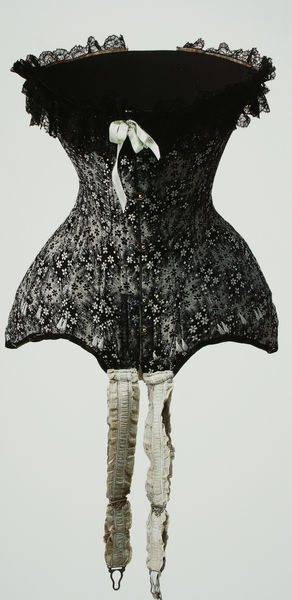
Titel: Korsett
Standort: Kyoto (Japan)
Institution: Kyoto Costume Institute
Schlagwörter: schatten, weiß, ausschnitt, blume, blumen, brust, grau, licht, schwarz, mode, muster, schleife, kleidung, spitze, stoff, spitzen, beine, taille, mieder, schuhe, tüll, weiblich, detail, büste, rüschen, collage, surrealismus, foto, fotografie, photographie, schwarzweiß, photo, hüfte, korsett, halter, textil, aufnahme, korsage, corsage, anhang, strumpfband, strumpfhalter, korset, neglige, schnürmieder